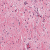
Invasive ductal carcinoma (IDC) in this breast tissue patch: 0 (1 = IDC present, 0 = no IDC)